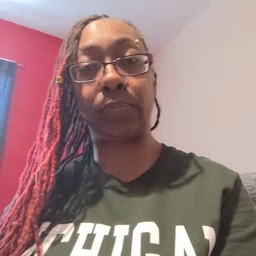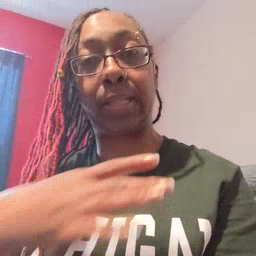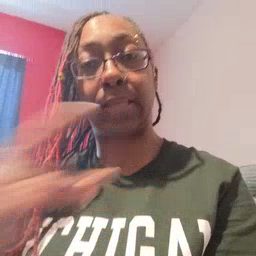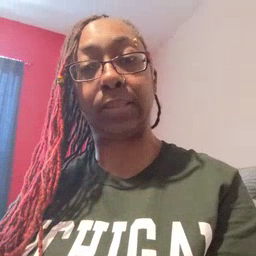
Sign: like